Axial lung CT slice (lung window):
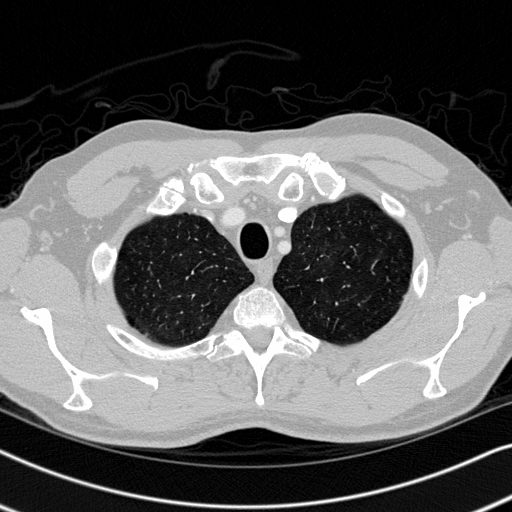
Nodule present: no